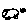
Label: car